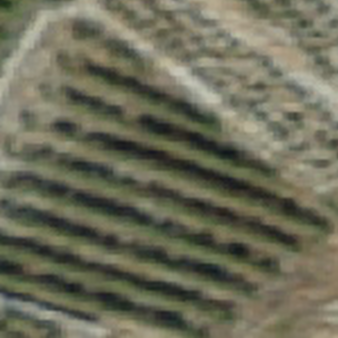
Label: other